Question: I need to generate a matrix with this aspect:

But with more layers and I can't find a way to do it.
To understand, each color has 'n' layers (in this example, 'n=2'), and there can be 'm' colors (in this example, 'm=3'). The inner matrix, the green one, should follow the same spiral pattern as the others, in the image is wrong. The next color, yellow in this case, needs to start "surrounding" the previous matrix starting in the top left, filling one layer and continuing the next "layer" in the top left too, and so on.
The colors itself aren't important, what is important are the numbers in each cell.
Any ideas?
PS: Forget the 10 and 34 in green, those are just modifications.
PS2: This example was filled by hand, which is something I can do for this size of matrix, but for a 256x256 would be impossible.
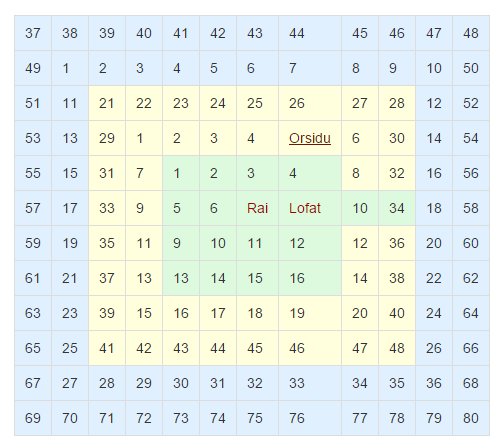
Answer: One strategy would be to start with the innermost layer, and fill them while going outwards. This way, the core loop becomes particularly simple, because you can just walk through the relevant part of the matrix, and fill only the fields that are filled yet.
The "relevant" part of the matrix can be computed easily within loops over the colors an layers: With each layer, the total size (width and height) of the rectangle that is covered by one layer increases by 2. When the desired number of layers has been filled, the "counter" that is used to fill the matrix is reset to zero, to indicate that a new color starts.
An example:
'''
public class LayeredMatrix
{
public static void main(String[] args)
{
test(1,1);
test(2,2);
test(3,3);
test(2,3);
}
private static void test(int layers, int colors)
{
System.out.println(layers+" layers, "+colors+" colors");
print(generate(layers, colors));
}
private static int[][] generate(int layers, int colors)
{
int size = layers * colors * 2;
int matrix[][] = new int[size][size];
int layerSize = 2;
for (int color=0; color<colors; color++)
{
int colorOffset = (colors - color - 1) * layers;
int counter = 1;
for (int layer = 0; layer < layers; layer++)
{
int layerOffset = layers - layer - 1;
int r0 = colorOffset + layerOffset;
int c0 = colorOffset + layerOffset;
int r1 = r0 + layerSize;
int c1 = c0 + layerSize;
for (int r=r0; r<r1; r++)
{
for (int c=c0; c<c1; c++)
{
if (matrix[r][c] == 0)
{
matrix[r][c] = counter;
counter++;
}
}
}
layerSize += 2;
}
}
return matrix;
}
private static void print(int matrix[][])
{
for (int r=0; r<matrix.length; r++)
{
for (int c=0; c<matrix[r].length; c++)
{
System.out.printf("%4d", matrix[r][c]);
}
System.out.println();
}
System.out.println();
}
}
'''
For the case depicted in the question, it prints
'''
2 layers, 3 colors
37 38 39 40 41 42 43 44 45 46 47 48
49 1 2 3 4 5 6 7 8 9 10 50
51 11 21 22 23 24 25 26 27 28 12 52
53 13 29 1 2 3 4 5 6 30 14 54
55 15 31 7 5 6 7 8 8 32 16 56
57 17 33 9 9 1 2 10 10 34 18 58
59 19 35 11 11 3 4 12 12 36 20 60
61 21 37 13 13 14 15 16 14 38 22 62
63 23 39 15 16 17 18 19 20 40 24 64
65 25 41 42 43 44 45 46 47 48 26 66
67 27 28 29 30 31 32 33 34 35 36 68
69 70 71 72 73 74 75 76 77 78 79 80
'''